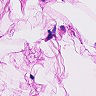
Metastatic tissue present: no